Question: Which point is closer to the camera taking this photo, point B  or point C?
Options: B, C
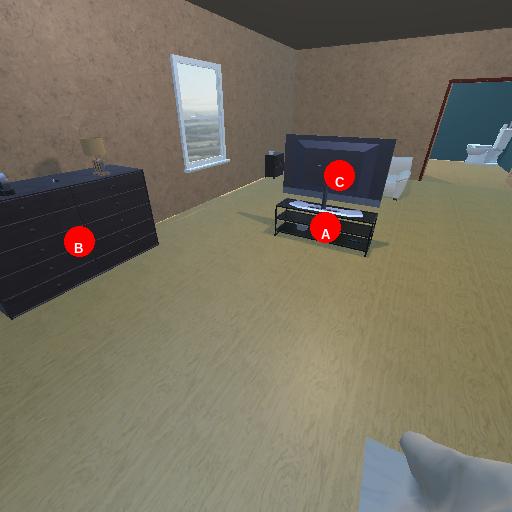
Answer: B